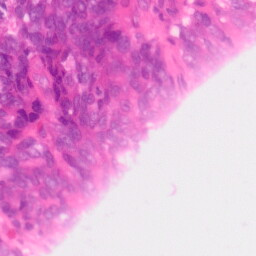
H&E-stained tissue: Colon